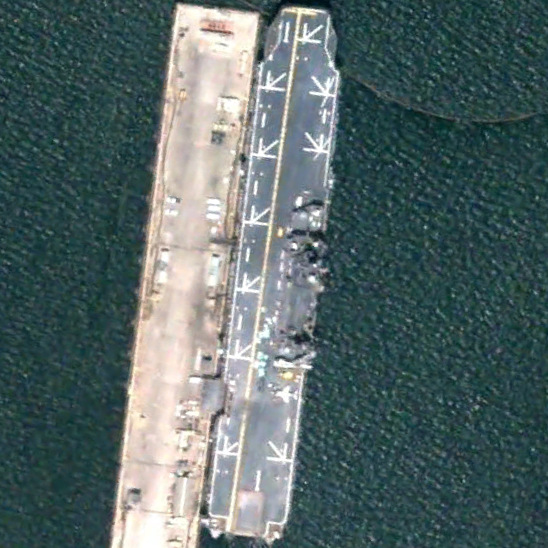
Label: assault